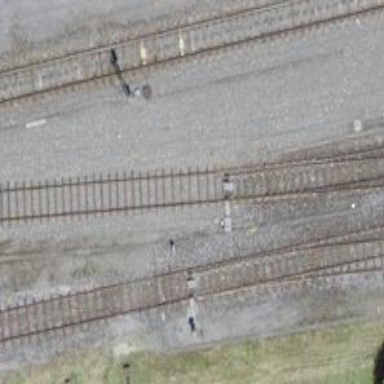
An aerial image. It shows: Railway switch.